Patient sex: M
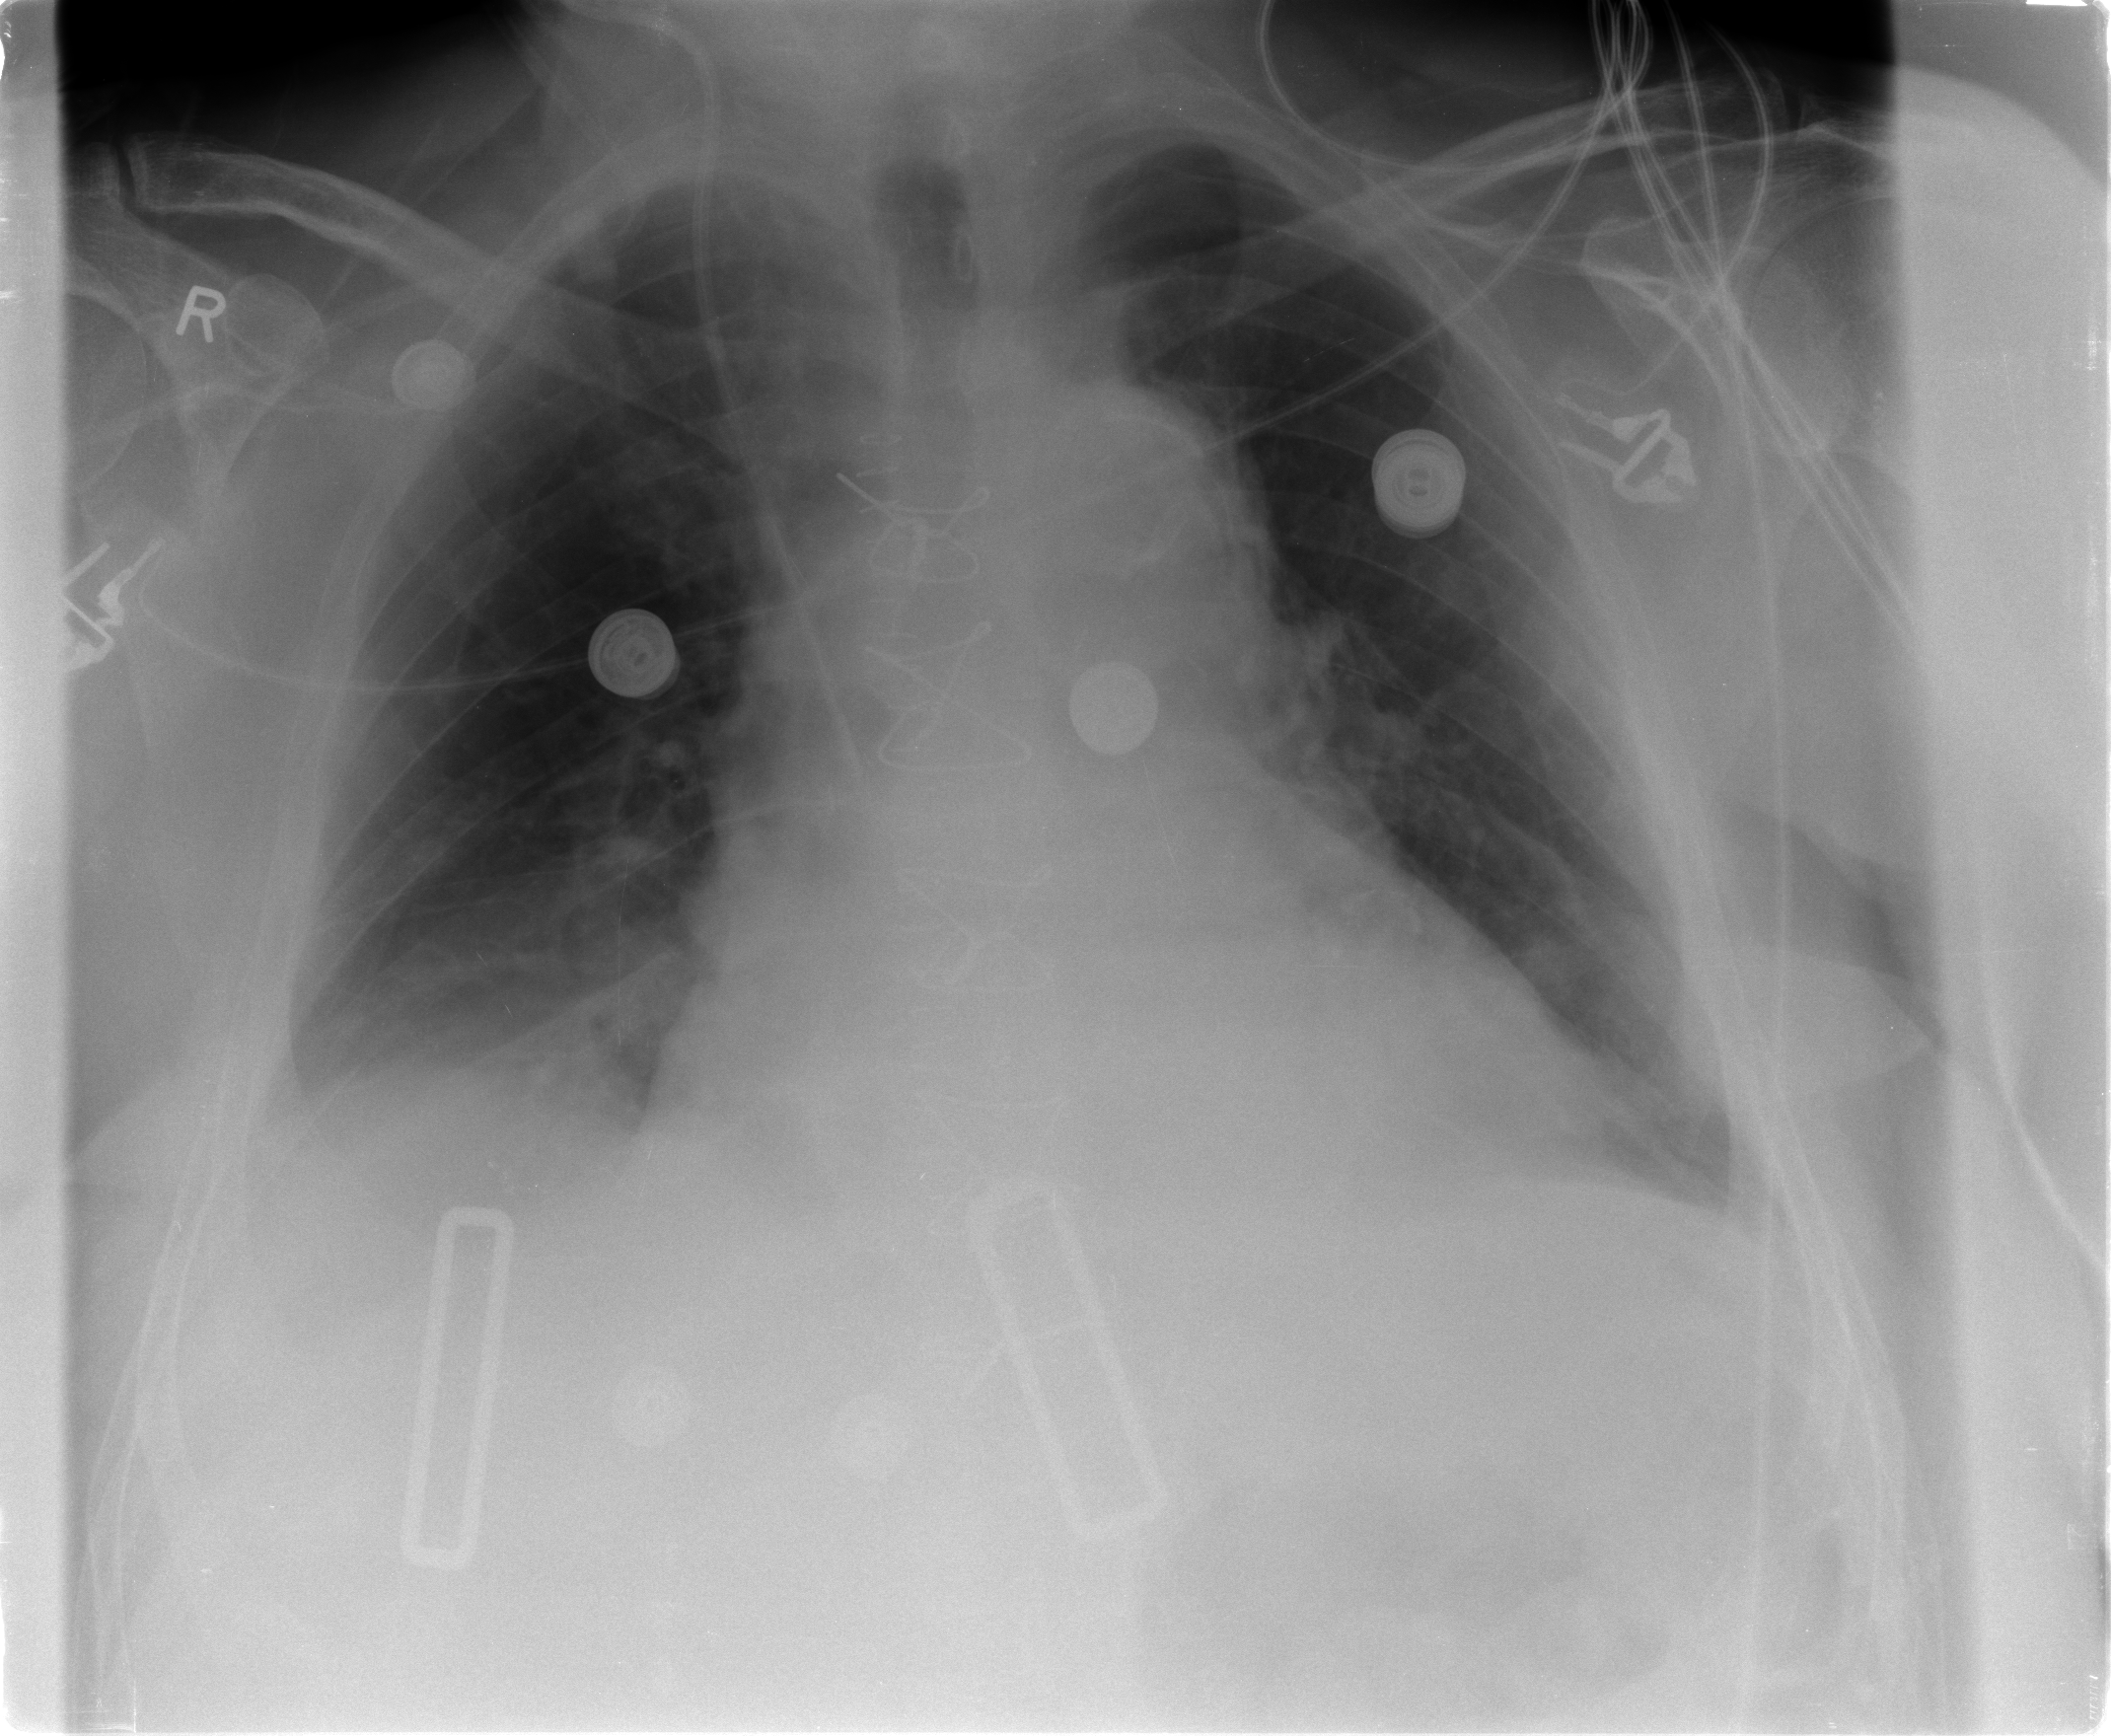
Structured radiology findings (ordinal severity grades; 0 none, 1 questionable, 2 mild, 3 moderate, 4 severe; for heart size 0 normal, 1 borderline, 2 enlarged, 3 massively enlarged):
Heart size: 2
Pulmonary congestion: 1
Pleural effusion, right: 1
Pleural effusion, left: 1
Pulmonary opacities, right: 0
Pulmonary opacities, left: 0
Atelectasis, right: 2
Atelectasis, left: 2